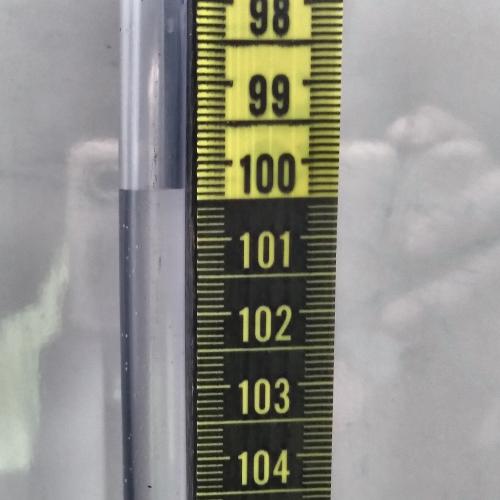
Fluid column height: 100.3 cm